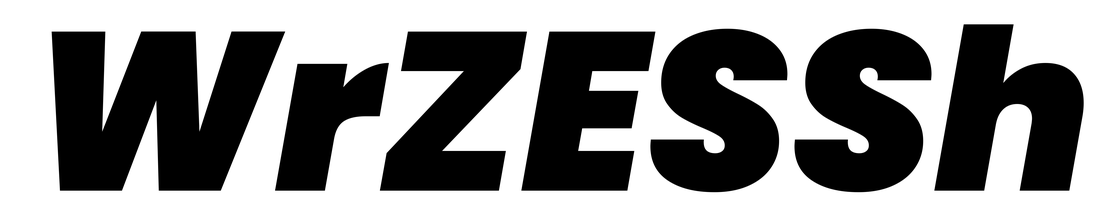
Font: Poppins-BlackItalic